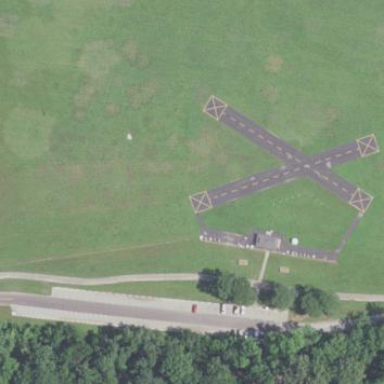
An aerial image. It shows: Asphalt runway at model aerodrome airport.